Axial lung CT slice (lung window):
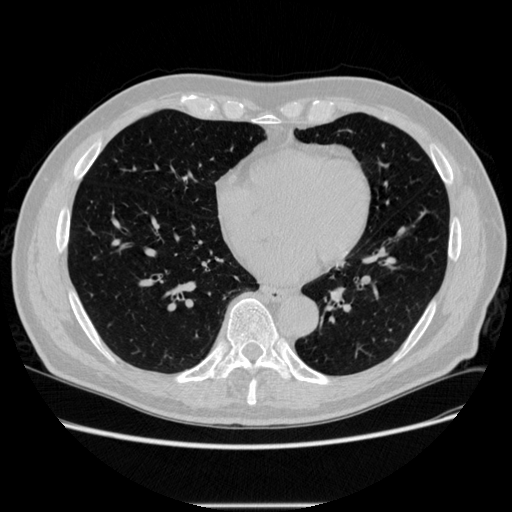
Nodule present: no